Question: Good afternoon all,
I was wondering why is it that <URL> couldn't be overridden?

Does anyone know how can we fix the problem?
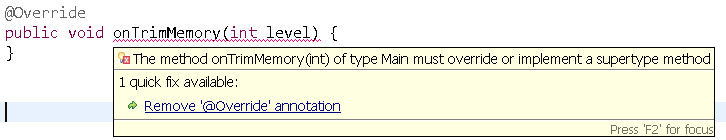
Answer: That method was added in API Level 14. Your build target is an API level less than 14. Hence, the method does not exist, and you cannot override it.